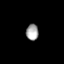
Tissue: prostate
Cell type: T cells
Senescence score: 0.2661
Nuclear area (px): 197
Mean DAPI intensity: 163.102